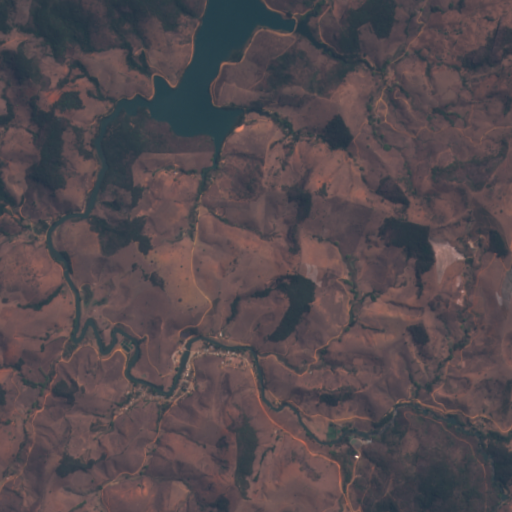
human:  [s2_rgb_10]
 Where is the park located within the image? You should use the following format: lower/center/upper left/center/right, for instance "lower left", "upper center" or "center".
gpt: The park is located in the lower center of the image.
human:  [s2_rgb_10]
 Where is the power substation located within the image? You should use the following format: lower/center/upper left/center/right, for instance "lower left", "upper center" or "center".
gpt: The power substation is located in the lower right of the image.
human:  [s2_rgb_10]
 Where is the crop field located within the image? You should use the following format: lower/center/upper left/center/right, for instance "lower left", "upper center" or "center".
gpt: There is no crop field in the image.